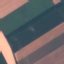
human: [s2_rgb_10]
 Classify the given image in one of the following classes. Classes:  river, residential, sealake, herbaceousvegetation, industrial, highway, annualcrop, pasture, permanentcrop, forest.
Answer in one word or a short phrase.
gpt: AnnualCrop